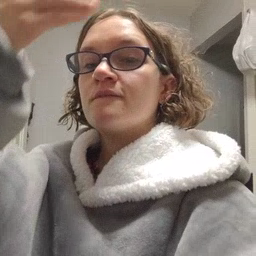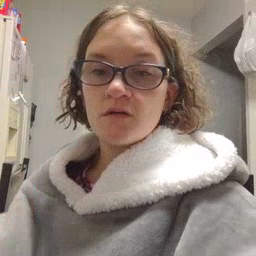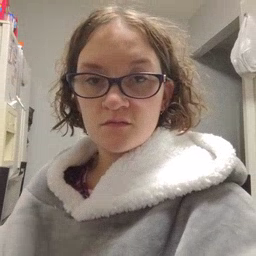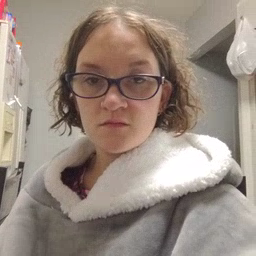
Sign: giraffe